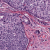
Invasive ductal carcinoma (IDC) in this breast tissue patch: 0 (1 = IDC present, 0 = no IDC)